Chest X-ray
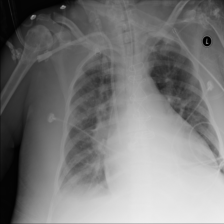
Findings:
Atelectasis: negative
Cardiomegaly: positive
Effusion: positive
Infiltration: negative
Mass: negative
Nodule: negative
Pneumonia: negative
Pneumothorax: negative
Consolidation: negative
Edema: negative
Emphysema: negative
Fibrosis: negative
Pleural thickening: negative
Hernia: negative